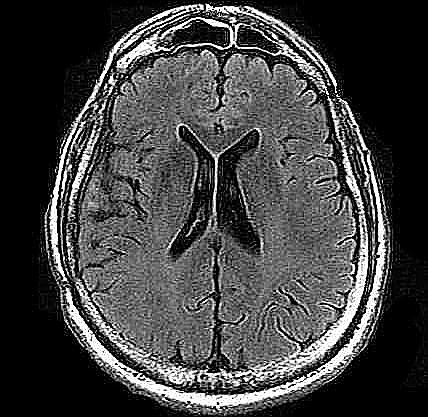
Label: notumor